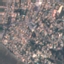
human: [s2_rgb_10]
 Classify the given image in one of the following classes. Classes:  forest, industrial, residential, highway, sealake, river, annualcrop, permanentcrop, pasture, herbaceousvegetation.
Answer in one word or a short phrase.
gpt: Residential